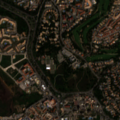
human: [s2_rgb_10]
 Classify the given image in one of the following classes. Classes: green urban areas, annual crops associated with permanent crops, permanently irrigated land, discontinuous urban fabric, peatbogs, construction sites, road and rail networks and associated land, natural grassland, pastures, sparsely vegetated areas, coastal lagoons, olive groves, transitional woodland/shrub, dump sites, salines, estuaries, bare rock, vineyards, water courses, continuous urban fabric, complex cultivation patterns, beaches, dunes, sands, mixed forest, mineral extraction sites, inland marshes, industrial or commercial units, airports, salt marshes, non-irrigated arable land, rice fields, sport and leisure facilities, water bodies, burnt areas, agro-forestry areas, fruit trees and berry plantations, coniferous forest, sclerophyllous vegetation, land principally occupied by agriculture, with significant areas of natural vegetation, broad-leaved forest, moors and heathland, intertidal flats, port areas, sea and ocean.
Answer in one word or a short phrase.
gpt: port areas, sport and leisure facilities, inland marshes